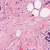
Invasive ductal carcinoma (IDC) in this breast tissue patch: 0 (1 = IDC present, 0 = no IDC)